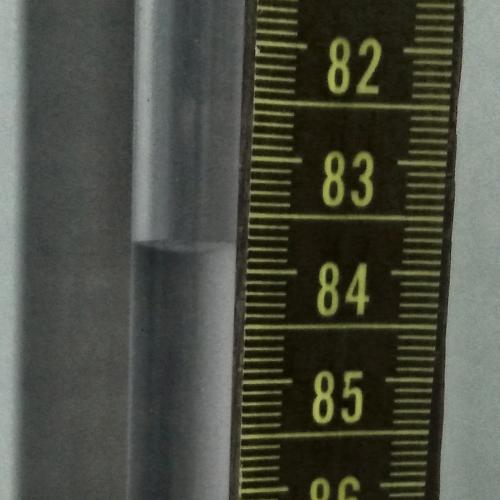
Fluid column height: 83.8 cm